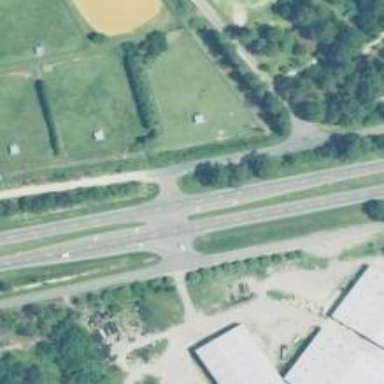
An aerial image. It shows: This image shows trunk highway that functions as expressway.